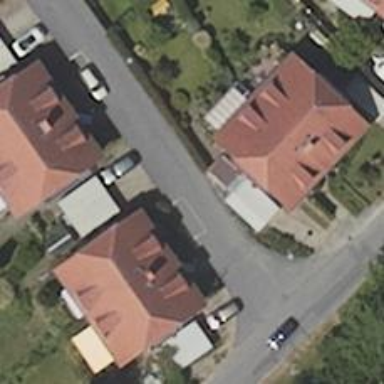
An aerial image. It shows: Living street.